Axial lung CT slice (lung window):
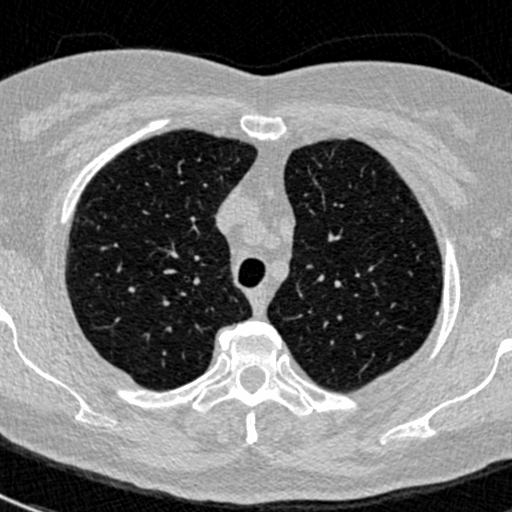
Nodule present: no